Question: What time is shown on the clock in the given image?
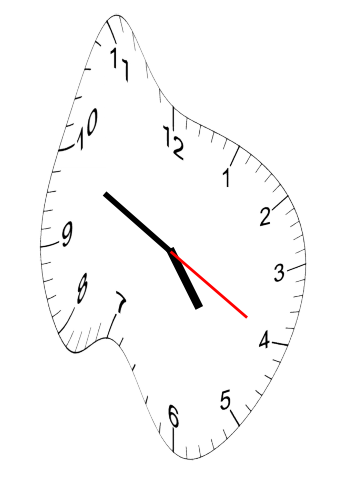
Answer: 04:49:20